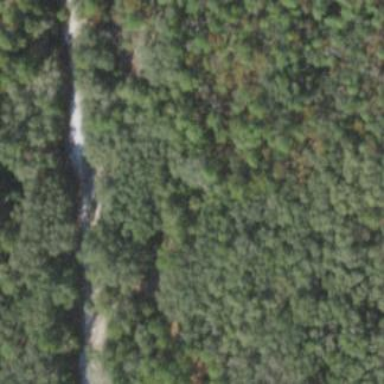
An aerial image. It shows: Mixed woodland area with various types of leaves.